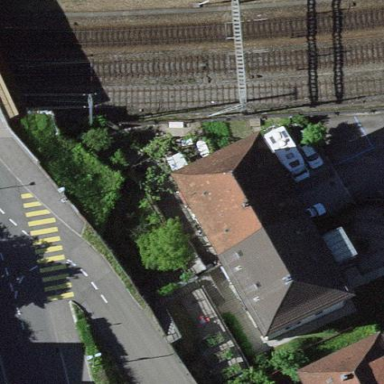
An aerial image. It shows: Apartment building with hipped roof.